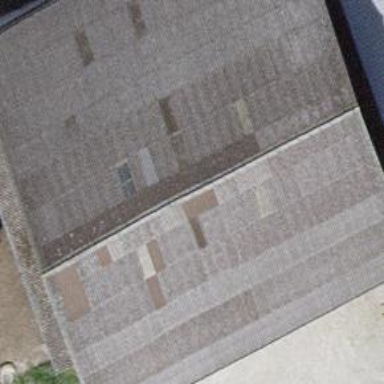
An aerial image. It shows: Gabled roof on farm auxiliary building.